Question: I'm going over some data structures work and thought I understood complete binary trees which are defined as:
> is a binary tree of depth n such that it has all
possible nodes on level 0 to n-1, and all leaf nodes on level n occupy the
most left positions on that level.
However, the following image has me confused about my understanding of the topic:

If this is a complete binary tree, why does it not need two child nodes in the right subtree?
Would the definition not imply that the right subtree needs two children to be complete or does it not have to be since that child would be on the bottom level of this tree?
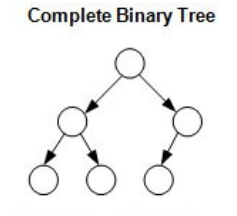
Answer: > If this is a complete binary tree, why does it not need two child nodes in the right subtree?
Because neither of the two conditions requires it? It has all nodes on level 0 and 1, and the leaf nodes on level 2 are on the left (e.g. if the right node on level 1 had only the right child, this wouldn't hold).